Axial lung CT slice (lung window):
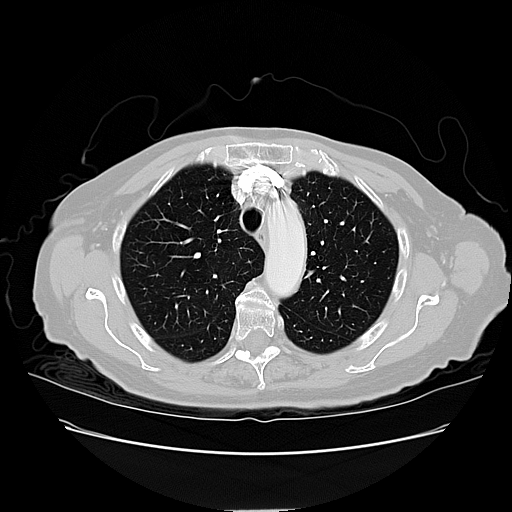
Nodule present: no